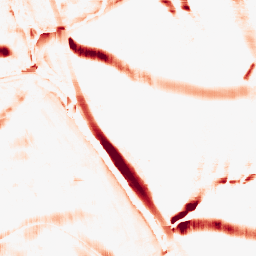
Category: morphological
Decomposition family: morphological_square
Decomposition parameters: operation: opening
size: 20
Upsampling method: cubic_catmull_rom
Upsampling parameters: scale: 4
Upsampling scale: 4